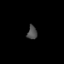
Tissue: skin
Cell type: Epithelial cells
Senescence score: 0.2789
Nuclear area (px): 133
Mean DAPI intensity: 75.767